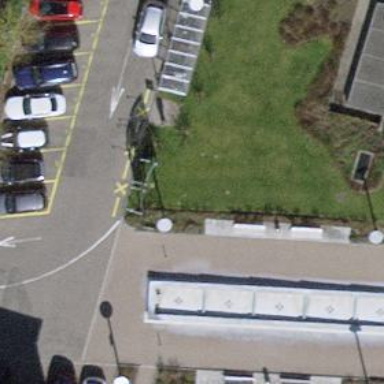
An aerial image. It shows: Bench for seating.